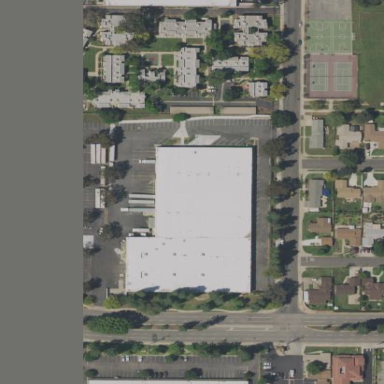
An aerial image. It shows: Warehouse.